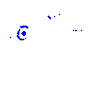
Particle: pion